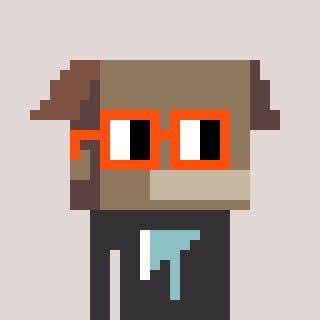
a pixel art character with square orange glasses, a box-shaped head and a grayscale-colored body on a warm background